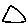
Label: triangle